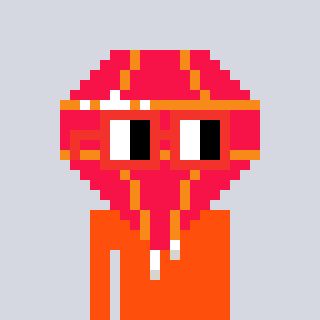
a pixel art character with square red glasses, a red diamond-shaped head and a orange-colored body on a cool background